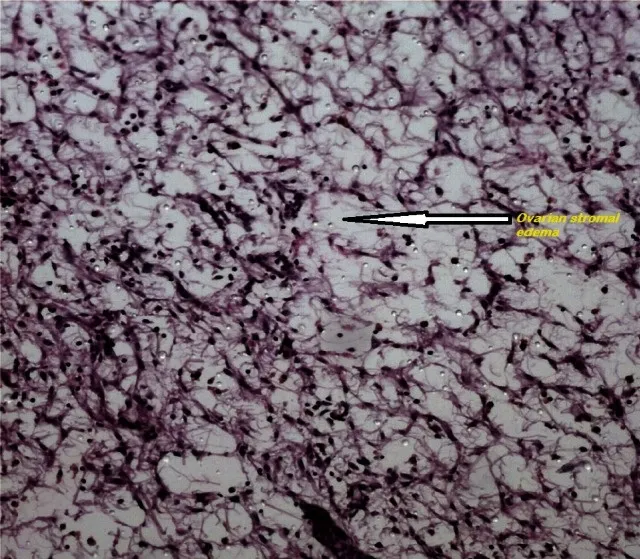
An ovarian stroma with marked oedema, at. H&Ex400.
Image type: pathology (h&e)